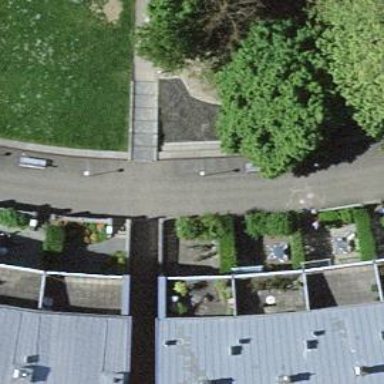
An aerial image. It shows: Steps made of asphalt.